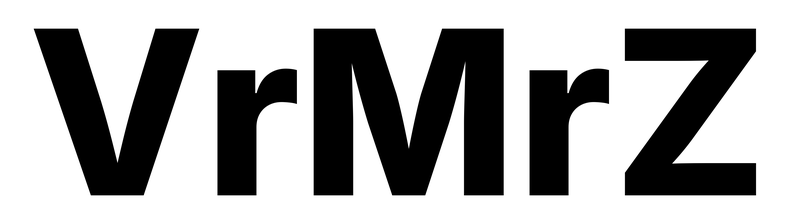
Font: Inter_ExtraBold